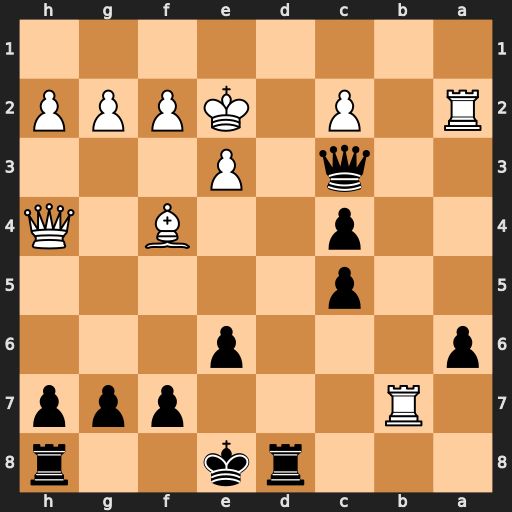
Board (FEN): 3rk2r/1R3ppp/p3p3/2p5/2p2B1Q/2q1P3/R1P1KPPP/8
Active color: b
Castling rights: k
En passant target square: -
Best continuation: Qd2+ Kf3 Qd5+ Kg3 Qxb7